Question: I'm trying to make a game and I have the blocks spawning randomly in the grid in the one fixed row (for example row 5 [horizontally]). Every time I click the button I want the blocks to move from row 5 to row 4(vertically). And then I want the new random blocks to generate on row 5 and so on. How can I do this? Right now it only spawning the new blocks under the first row (on the row 6, then 7 and so on).

'''
//Accessing canvas
var canvas = document.getElementById('grid');
var ctx = canvas.getContext('2d');
var w = ctx.canvas.width;
var h = ctx.canvas.height;
// Drawing grid
var drawingGrid = function() {
for (x = 0; x <= w; x += 60) {
for (y = 0; y <= h; y += 60) {
// Gray grid
ctx.globalCompositeOperation = 'destination-over';
ctx.strokeStyle = "#cccccc";
ctx.lineWidth = 1;
ctx.beginPath();
ctx.moveTo(x, 0);
ctx.lineTo(x, h);
ctx.moveTo(0, y);
ctx.lineTo(w, y);
if (x % 240 === 0) {
// Black X-axis grid |
ctx.globalCompositeOperation = "source-over";
if (x === 0 || x === 480) {
ctx.lineWidth = 5;
} else {
ctx.lineWidth = 1;
}
// Middle vertical line
if (x === 240) {
// 0-480
ctx.beginPath();
ctx.moveTo(x, 0);
ctx.lineTo(x, 480);
ctx.strokeStyle = "#222831";
ctx.stroke();
// 480-560
ctx.beginPath();
ctx.moveTo(x, 480);
ctx.lineTo(x, 540);
ctx.strokeStyle = "#cccccc";
ctx.globalCompositeOperation = 'destination-over';
} else {
ctx.beginPath();
ctx.moveTo(x, 0);
ctx.lineTo(x, h);
ctx.strokeStyle = "#222831";
}
} else if (y % 240 === 0 || y === 540) {
// Black Y-axis grid _
ctx.globalCompositeOperation = "source-over";
ctx.strokeStyle = "#222831";
if (y === 0 || y === 540) {
ctx.lineWidth = 5;
} else if (y === 480) {
ctx.lineWidth = 2.5;
} else {
ctx.lineWidth = 1;
}
ctx.beginPath();
ctx.moveTo(0, y);
ctx.lineTo(h, y);
}
ctx.stroke();
}
}
};
drawingGrid(480, 540, 'grid');
// Starting coordinates
var posX = 0;
var posY = 240;
// Move blocks on Y axis
function moveY(){
posY +=60;
}
// Spawn random amount of blocks on the field
function gener(){
posX = 60*Math.floor(8*Math.random());
}
function spawnRandomObject() {
// Game Object
ctx.fillStyle = '#f2a365';
ctx.globalCompositeOperation = "destination-over";
ctx.beginPath();
ctx.fillRect(posX, posY, 60, 60);
ctx.stroke();
}
// Blocks moving up
document.getElementById("button").addEventListener("click", function(){
// Spawn random amount of objects
for (var i=0; i<Math.floor((Math.random()*8)+1)*2; i++){
gener();
spawnRandomObject();
}
moveY();
});
'''
'''
body{
background-color: #ececec;
}
canvas{
padding-left: 0;
padding-right: 0;
margin-left: auto;
margin-right: auto;
display: block;
}
.row{
padding: 20px;
margin: 0;
}
.firstrow{
width:20%;
}
.mainrow{
width:60%;
display: block;
}
.thirdrow{
width: 20%;
}
.header{
background-color: #222831;
color: #ececec;
padding: 20px;
}
.container{
margin-top: 20px;
padding: 0px;
display: flex;
box-sizing: inherit;
}
.thirdrow{
text-align: right;
}
'''
'''
<!DOCTYPE html>
<html lang="en" dir="ltr">
<head>
<meta charset="utf-8">
<title>Shmetris</title>
<!-- Bootstrap CSS -->
<link rel="stylesheet" href="https://stackpath.bootstrapcdn.com/bootstrap/4.5.0/css/bootstrap.min.css" integrity="sha384-9aIt2nRpC12Uk9gS9baDl411NQApFmC26EwAOH8WgZl5MYYxFfc+NcPb1dKGj7Sk" crossorigin="anonymous">
<!-- Local CSS -->
<link rel="stylesheet" href="styles.css">
</head>
<body>
<!-- Header -->
<div class="header">
<h1>Shmetris</h1>
</div>
<div class="container">
<!-- Controls -->
<div class="row first">
<div class="col">
<h1>Score: 0</h1>
<br>
<button type="button" class="btn btn-dark" id="button">Refresh</button>
</div>
</div>
<!-- Game Area -->
<div class="row mainrow">
<div class="col-" id="gamearea">
<!-- Canvas -->
<canvas id="grid" width="480" height="540" style="background: #ececec "></canvas>
</div>
</div>
<!-- -->
<div class="row thirdrow">
<div class="col" style="text-align:left;">
</div>
</div>
</div>
<!-- Script -->
<script src="app.js"></script>
</body>
</html>
'''
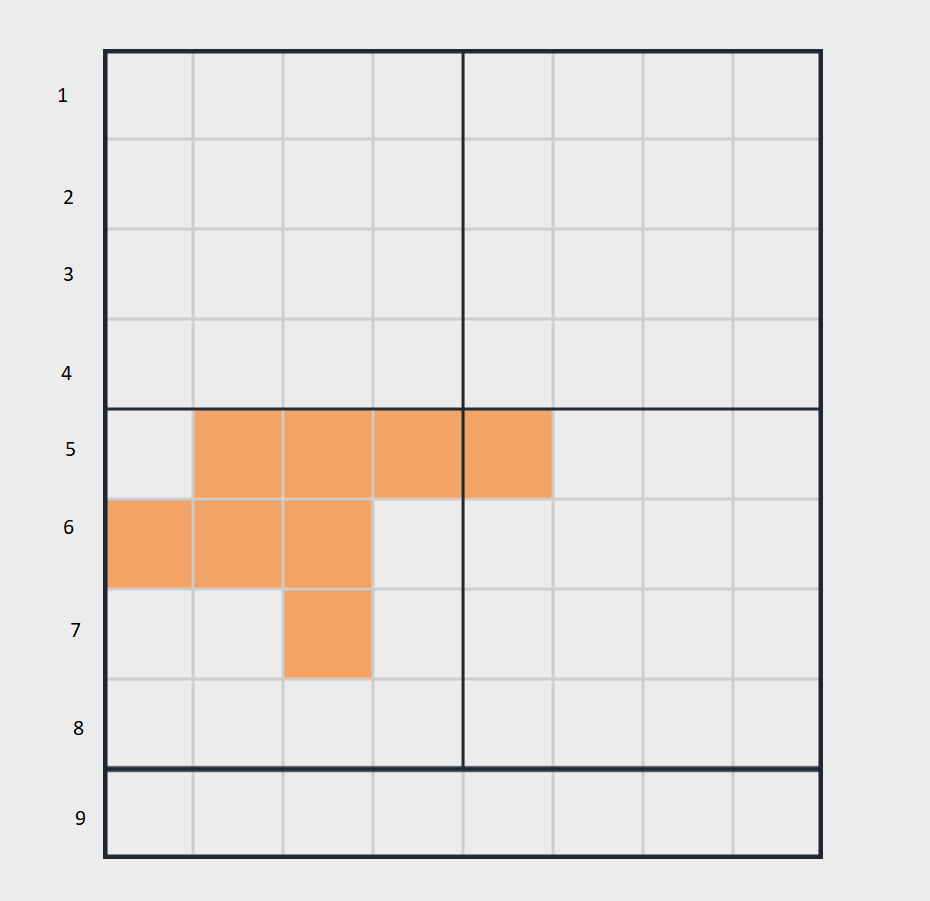
Answer: I removed your 'moveY()' function and added the 'moveRow()' function. The game objects (the rects) are saved to a list 'objects'. Their y position is increased on each button click. The old drawn positions are removed, the new positions are drawn. Then the randomly generated blocks are added in the 5th row.
Note that the 'clearRect()' function inside the 'removeCell()' also removes parts of the grid. This causes to redraw the grid every time. You can improve the code by splitting your grid creation in using a sub function which draws the grid on only one cell. Then you can redraw the grid only on those cells that are needed. This probably is a performance boost and makes the code more beautiful in my eyes, but it works like this too.
I also suggest to use 'length' instead of '60' and calculate the thicker grid lines by the length, e.g. '8 * length' instead of '480' and so on.
'''
//Accessing canvas
var canvas = document.getElementById('grid');
var ctx = canvas.getContext('2d');
var w = ctx.canvas.width;
var h = ctx.canvas.height;
// Drawing grid
var drawingGrid = function() {
for (x = 0; x <= w; x += 60) {
for (y = 0; y <= h; y += 60) {
// Gray grid
ctx.globalCompositeOperation = 'destination-over';
ctx.strokeStyle = "#cccccc";
ctx.lineWidth = 1;
ctx.beginPath();
ctx.moveTo(x, 0);
ctx.lineTo(x, h);
ctx.moveTo(0, y);
ctx.lineTo(w, y);
if (x % 240 === 0) {
// Black X-axis grid |
ctx.globalCompositeOperation = "source-over";
if (x === 0 || x === 480) {
ctx.lineWidth = 5;
} else {
ctx.lineWidth = 1;
}
// Middle vertical line
if (x === 240) {
// 0-480
ctx.beginPath();
ctx.moveTo(x, 0);
ctx.lineTo(x, 480);
ctx.strokeStyle = "#222831";
ctx.stroke();
// 480-560
ctx.beginPath();
ctx.moveTo(x, 480);
ctx.lineTo(x, 540);
ctx.strokeStyle = "#cccccc";
ctx.globalCompositeOperation = 'destination-over';
} else {
ctx.beginPath();
ctx.moveTo(x, 0);
ctx.lineTo(x, h);
ctx.strokeStyle = "#222831";
}
} else if (y % 240 === 0 || y === 540) {
// Black Y-axis grid _
ctx.globalCompositeOperation = "source-over";
ctx.strokeStyle = "#222831";
if (y === 0 || y === 540) {
ctx.lineWidth = 5;
} else if (y === 480) {
ctx.lineWidth = 2.5;
} else {
ctx.lineWidth = 1;
}
ctx.beginPath();
ctx.moveTo(0, y);
ctx.lineTo(h, y);
}
ctx.stroke();
}
}
};
drawingGrid(480, 540, 'grid');
var length = 60;
// Starting coordinates
var posX = 0;
var posY = 4 * length;
var objects = []
function moveRows(){
for(var i = 0; i < objects.length; i++){
// remove old objects
removeCell(objects[i][0], objects[i][1]);
// move objects
objects[i][1] += length;
}
drawingGrid();
for(var i = 0; i < objects.length; i++){
// redraw objects on new location
drawCell(objects[i][0], objects[i][1]);
}
}
// Spawn random amount of blocks on the field
function gener(){
posX = length*Math.floor(8*Math.random());
}
function spawnRandomObject() {
// Game Object
drawCell(posX, posY);
objects.push([posX, posY]);
}
function drawCell(x, y, color){
ctx.fillStyle = "#f2a365";
ctx.globalCompositeOperation = "destination-over";
ctx.beginPath();
ctx.fillRect(x, y, length, length);
ctx.stroke();
}
function removeCell(x, y){
ctx.clearRect(x, y, length, length);
}
// Blocks moving up
document.getElementById("button").addEventListener("click", function(){
// Spawn random amount of objects
moveRows();
for (var i=0; i<Math.floor((Math.random()*8)+1)*2; i++){
gener();
spawnRandomObject();
}
});
'''
'''
body{
background-color: #ececec;
}
canvas{
padding-left: 0;
padding-right: 0;
margin-left: auto;
margin-right: auto;
display: block;
}
.row{
padding: 20px;
margin: 0;
}
.firstrow{
width:20%;
}
.mainrow{
width:60%;
display: block;
}
.thirdrow{
width: 20%;
}
.header{
background-color: #222831;
color: #ececec;
padding: 20px;
}
.container{
margin-top: 20px;
padding: 0px;
display: flex;
box-sizing: inherit;
}
.thirdrow{
text-align: right;
}
'''
'''
<!DOCTYPE html>
<html lang="en" dir="ltr">
<head>
<meta charset="utf-8">
<title>Shmetris</title>
<!-- Bootstrap CSS -->
<link rel="stylesheet" href="https://stackpath.bootstrapcdn.com/bootstrap/4.5.0/css/bootstrap.min.css" integrity="sha384-9aIt2nRpC12Uk9gS9baDl411NQApFmC26EwAOH8WgZl5MYYxFfc+NcPb1dKGj7Sk" crossorigin="anonymous">
<!-- Local CSS -->
<link rel="stylesheet" href="styles.css">
</head>
<body>
<!-- Header -->
<div class="header">
<h1>Shmetris</h1>
</div>
<div class="container">
<!-- Controls -->
<div class="row first">
<div class="col">
<h1>Score: 0</h1>
<br>
<button type="button" class="btn btn-dark" id="button">Refresh</button>
</div>
</div>
<!-- Game Area -->
<div class="row mainrow">
<div class="col-" id="gamearea">
<!-- Canvas -->
<canvas id="grid" width="480" height="540" style="background: #ececec "></canvas>
</div>
</div>
<!-- -->
<div class="row thirdrow">
<div class="col" style="text-align:left;">
</div>
</div>
</div>
<!-- Script -->
<script src="app.js"></script>
</body>
</html>
'''